Question: I'm using Laravel 5 to generate a form for a warehouse. In Main form you can select which items to get and it should generate a PDF with the items (all info), people to get the items, date and invoice number.
All the information is on a DIV called 'invoice'. How can I send this object to a new view to generates the PDF. I read about 'invoking dompdf via web' to make it more interactive but the documentation is not clear enough or doesn't fit with I'm needing.
This is my current code:

'''
$('#createPDF').click(function()
{
$htmlData = "data";
$_token = $('[name="_token"]').val();
$.get('recibos/pdf',{ html:$htmlData, _token: $_token })
.done(function(data)
{
console.log('Done PDF!');
});
});
'''
'''
public function reciboPDF(Request $request)
{
$data = $request->get('html');
$pdf = \PDF::loadView('create.template.formReciboPDF',compact('data'))->setPaper('letter')->setOrientation('landscape');
return $pdf->stream();
//return view('create.template.formReciboPDF');
}
'''
'''
<tr>
<td>{{$data}}</td>
<td>Papeleria</td>
<td>Unidad</td>
<td>Grande</td>
<td>La Palma</td>
<td>2342423424234</td>
<td>Bueno</td>
<td>9</td>
</tr>
'''
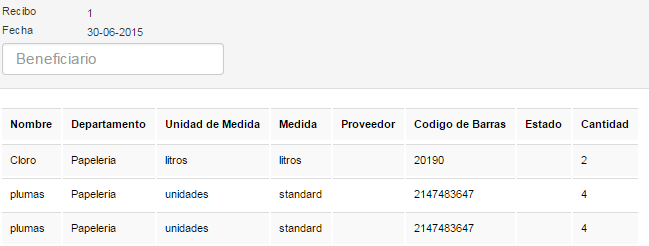
Answer: Instead of trying to capture the HTML can you send the selection parameters to the server and rebuid the page? Then you would just need to feed the generated HTML into dompdf and render. If visual appearance is important you could use hidden checkboxes as the selection mechanism.
If you want to use a shortcut you capture the HTML using <URL>.
In your second part it looks like you're trying to send your request via AJAX and get back the PDF. While this is <URL> it's more trouble than it's worth. An easier alternative would be to submit a hidden form to a blank window. It would require some minor changes to your HTML/JS but little else, e.g.
'''
$('#createPDF').click(
function() {
$('#html').val($('#invoice').content());
$(this).closest('form').submit();
});
'''
'''
<form method="POST" action="recibos/pdf" target="_blank">
<input type="hidden" name="html" id="html" value="" />
<input type="hidden" name="_token" value="{value from server}" />
<button type="button" id="createPDF">Create PDF</button>
</form>
'''